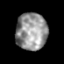
Tissue: prostate
Cell type: T cells
Senescence score: 0.2861
Nuclear area (px): 1139
Mean DAPI intensity: 149.404